Question: For some reason I don't have the options when I run the simulation, where is the option to reset it?

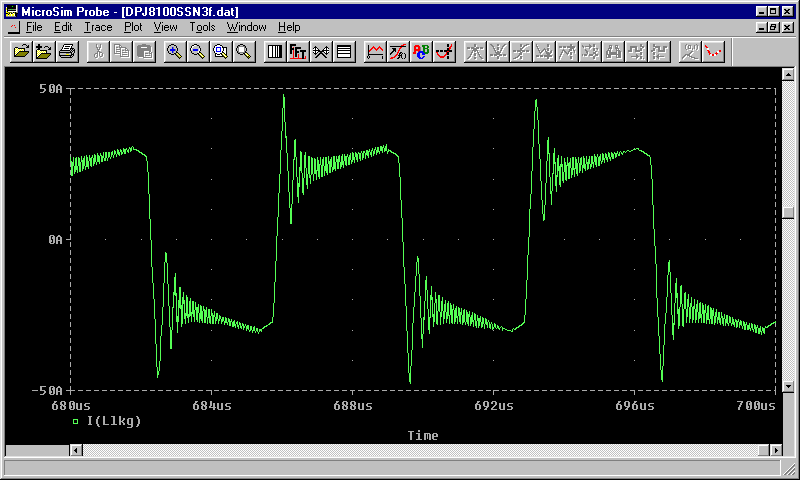
Answer: As a quick fix, you can use Alt+F, Alt+T ... Alt+(First letter of command menu option you want to run)